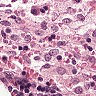
Metastatic tissue present: no